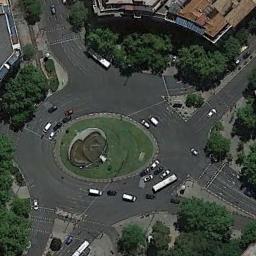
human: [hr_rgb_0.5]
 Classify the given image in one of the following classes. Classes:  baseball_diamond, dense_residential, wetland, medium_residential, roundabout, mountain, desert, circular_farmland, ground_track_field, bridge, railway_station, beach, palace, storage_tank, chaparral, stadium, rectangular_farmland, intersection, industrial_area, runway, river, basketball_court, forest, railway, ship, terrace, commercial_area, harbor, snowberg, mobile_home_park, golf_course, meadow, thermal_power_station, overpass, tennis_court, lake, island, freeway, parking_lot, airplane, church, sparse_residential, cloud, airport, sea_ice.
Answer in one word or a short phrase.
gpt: roundabout